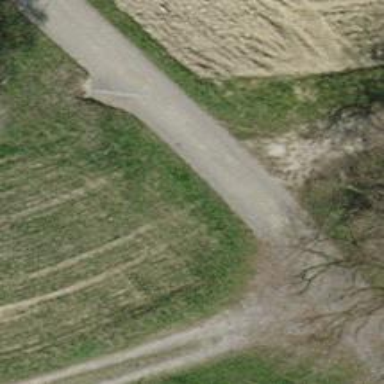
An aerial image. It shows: Paved track with grade 1 tracktype.